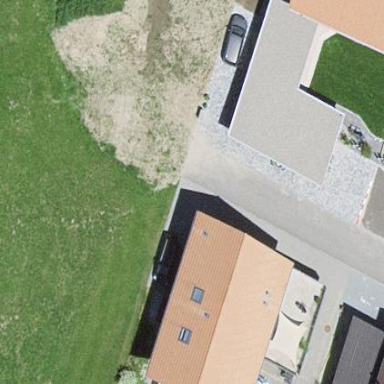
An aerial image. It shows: Residential building.